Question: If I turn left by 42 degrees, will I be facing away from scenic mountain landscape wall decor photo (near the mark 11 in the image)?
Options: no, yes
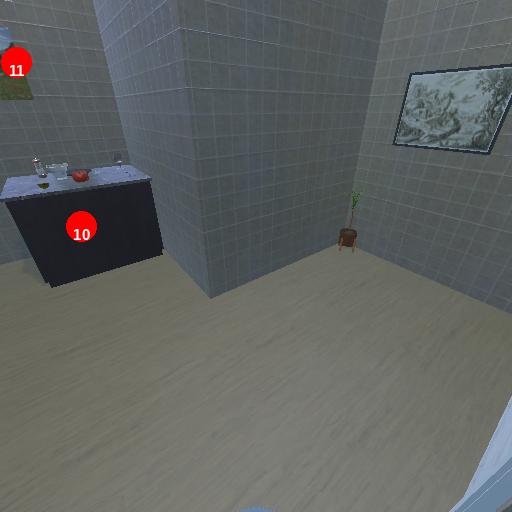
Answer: no